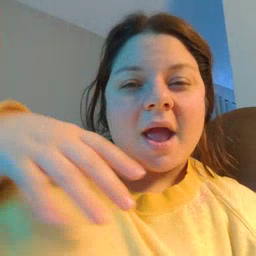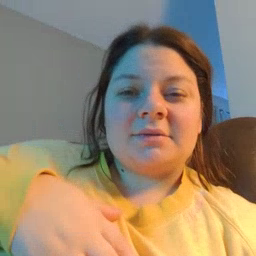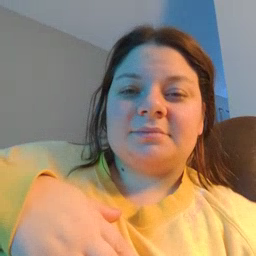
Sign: man